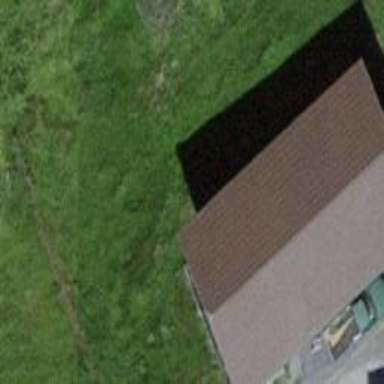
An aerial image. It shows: Garage building.